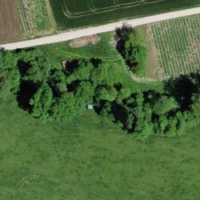
EUNIS habitat code: 25
Species observed at this site:
Geum rivale